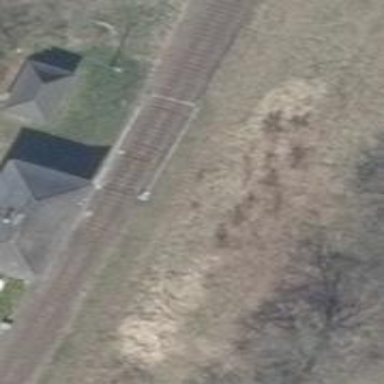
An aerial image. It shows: Railway switch.